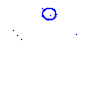
Particle: pion